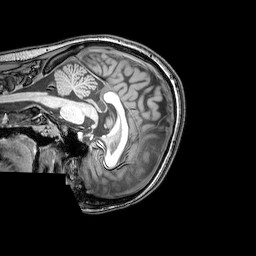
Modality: T1w
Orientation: sagittal
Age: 20
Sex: female
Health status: healthy
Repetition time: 0.081 s
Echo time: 0.037 s